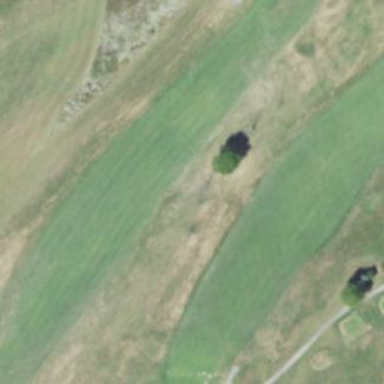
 specifically golf. It features beautiful fairway for golf enthusiasts to enjoy."